Interaction volume radius: 5 \u00c5
Interaction volume height: 10 \u00c5
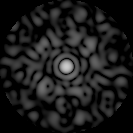
Disorder parameter: 0.8576